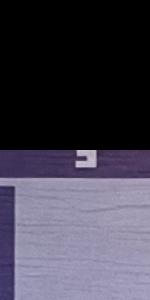
Label: Empty